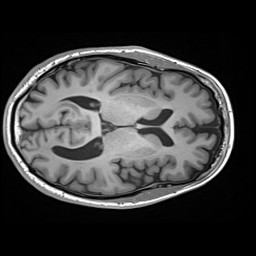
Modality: T1w
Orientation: axial
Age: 59
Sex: male
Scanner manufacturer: siemens
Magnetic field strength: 3 T
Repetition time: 2.2 s
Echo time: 0.00245 s